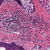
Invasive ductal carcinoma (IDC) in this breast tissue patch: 0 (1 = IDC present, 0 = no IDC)